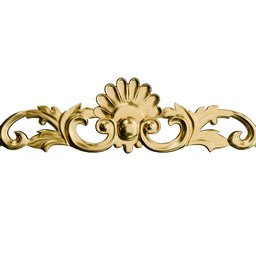
Label: decoration